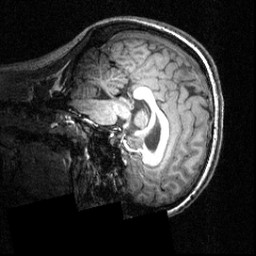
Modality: T1w
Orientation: sagittal
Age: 18
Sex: female
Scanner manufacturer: siemens
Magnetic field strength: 3.951 T
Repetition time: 1.5 s
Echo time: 0.00335 s